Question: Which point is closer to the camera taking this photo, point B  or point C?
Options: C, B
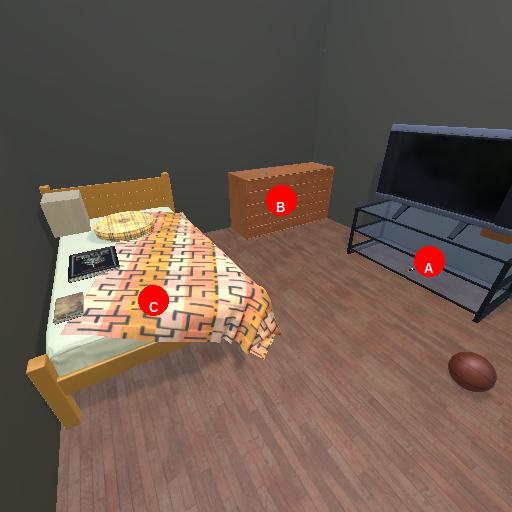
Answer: C